Question: I am unable to close the gap between table elements in bootstrap. It is giving me a strange 60% gap that I can't seem to fix. I believe that has to do with the grid system I am trying to implement. I've tried inline styling but can't seem to get it to close the gap. Can anyone suggest a quick fix?
Cheers

'''
<div class="container">
<table class="table table-striped">
<tbody>
<tr>
<td colspan="1" >
<form class="well form-horizontal">
<fieldset>
<div class="form-group">
<label class="col-md-4 control-label" style="width: 100%;">Which ArtSound Partner are you?</label>
<div class="col-md-6 inputGroupContainer">
<div class="input-group">
<span class="input-group-addon"><i class="glyphicon glyphicon-list"></i></span>
<select class="selectpicker form-control">
<option>ANU School of Music</option>
<option>Arts Society of Canberra</option>
<option>Australian Festival of Chamber Music</option>
<option>ANU School of Music</option>
<option>ANU School of Music</option>
<option>ANU School of Music</option>
<option>ANU School of Music</option>
</select>
</div>
</div>
</div>
</div>
<div class="form-group">
<label class="col-md-4 control-label">Not an ArtSound partner?</label>
<div class="col-md-6 inputGroupContainer">
<div class="input-group"><span class="input-group-addon"><i class="glyphicon glyphicon-home"></i></span><input id="eventname" name="eventname" placeholder="Event name
" class="form-control" required="true" value="" type="text">
</div>
<input type="checkbox" name="check" checked> <span class="label-text">Optional: Please send me information about becoming an arts partner</span>
</div>
</div>
<div class="form-group">
<label class="col-md-4 control-label">Name of your event</label>
<div class="col-md-6 inputGroupContainer">
<div class="input-group"><span class="input-group-addon"><i class="glyphicon glyphicon-home"></i></span><input id="eventname1" name="eventname1" placeholder="Address Line 2" class="form-control" required="true" value="" type="text"></div>
</div>
</div>
<div class="form-group">
<label class="col-md-4 control-label">Please describe your event</label>
<div class="col-md-6 inputGroupContainer">
<div class="input-group"><span class="input-group-addon"><i class="glyphicon glyphicon-home"></i></span><textarea id="city" name="city" placeholder="Please describe your event" class="form-control" required="true" value="" type="text" rows="5" onkeyup="countChar(this)"></textarea></div>
<span style="font-size: 12px;">Characters left: <span id="charNum">250</span></span>
</div>
</div>
<div class="form-group">
<label class="col-md-4 control-label">Pick a date or type one in</label>
<div class="col-md-6 inputGroupContainer">
<div class="input-group"><span class="input-group-addon"><i class="glyphicon glyphicon-home"></i></span>
<input id="postcode" name="daterange" placeholder="Pick a date" class="form-control" required="true" value="" type="text">
<script>
$(function() {
$('input[name="daterange"]').daterangepicker({
opens: 'left'
}, function(start, end, label) {
-console.log("A new date selection was made: " + start.format('YYYY-MM-DD') + ' to ' + end.format('YYYY-MM-DD'));
});
});
</script>
</div>
</div>
</div>
<div class="form-group">
<label class="col-md-4 control-label">Pick a time</label>
<div class="col-md-6 inputGroupContainer">
<div class="input-group"><span class="input-group-addon"><i class="glyphicon glyphicon-home"></i></span><input id="postcode" name="postcode" placeholder="00:00" class="form-control" required="true" value="" type="text"></div>
</div>
</div>
</fieldset>
</form>
</td>
<td colspan="1">
<form class="well form-horizontal">
<fieldset>
<div class="form-group">
<label class="col-md-12 control-label">Please enter your event's address</label>
<div class="col-md-12 inputGroupContainer">
<div class="input-group"><span class="input-group-addon"><i class="glyphicon glyphicon-home"></i></span><textarea id="city" name="city" placeholder="Please describe your event" class="form-control" required="true" value="" type="text" rows="5" onkeyup="countChar(this)"></textarea></div>
<span style="font-size: 12px;">Characters left: <span id="charNum">250</span></span>
</div>
</div>
<div class="form-group">
<label class="col-md-4 control-label">Web address</label>
<div class="col-md-6 inputGroupContainer">
<div class="input-group"><span class="input-group-addon"><i class="glyphicon glyphicon-user"></i></span><input id="fullName" name="fullName" placeholder="http://" class="form-control" required="true" value="" type="text"></div>
</div>
</div>
<div class="form-group">
<label class="col-md-4 control-label">Email</label>
<div class="col-md-6 inputGroupContainer">
<div class="input-group"><span class="input-group-addon" style="max-width: 100%;"><i class="glyphicon glyphicon-home"></i></span><input id="addressLine1" name="addressLine1" placeholder="johnsmith@gmail.com" class="form-control" required="true" value="" type="text"></div>
</div>
</div>
</div>
</fieldset>
</form>
</td>
</tr>
</tbody>
</table>
</div>
'''
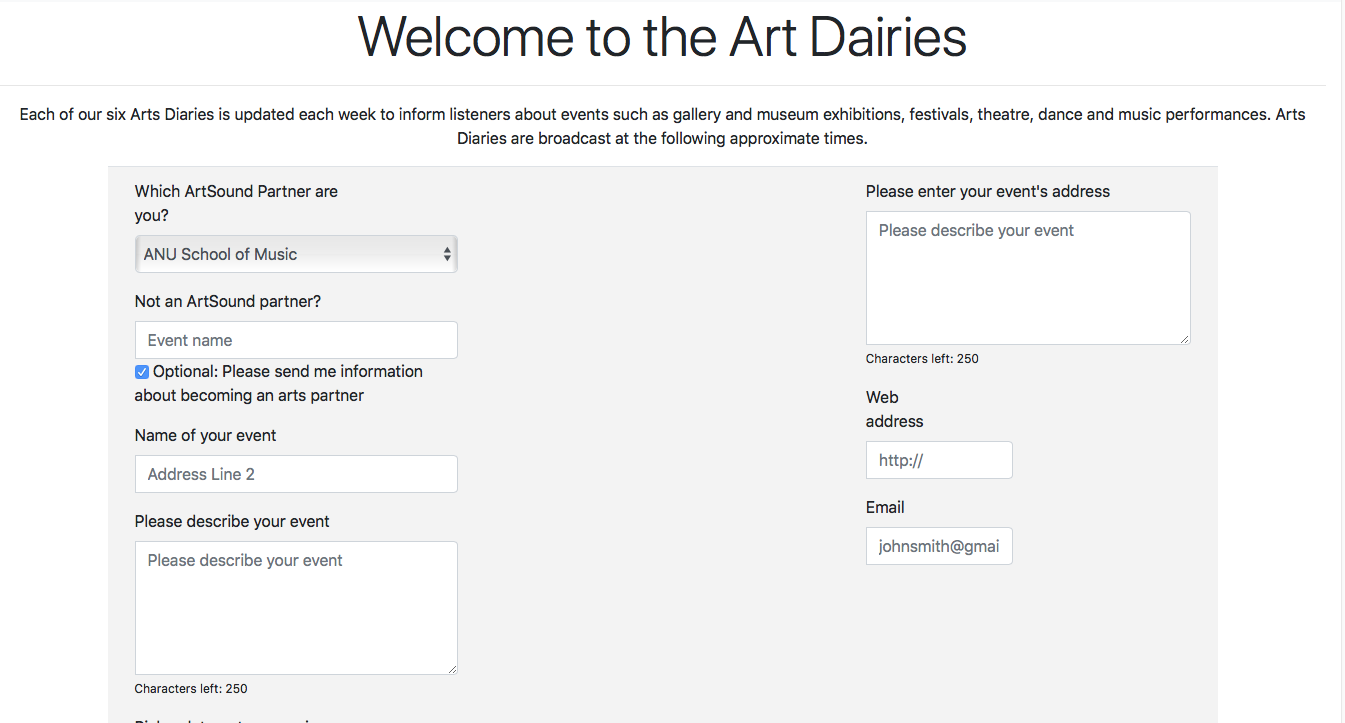
Answer: I'm not sure about your problem but seeing in your code you can try either:
1. use row class as a parent of every col-*-* element such us the form-group class in your case.
2. you might also add no-gutters to the row class as well to remove the padding of each col-*-* class
3. add table-sm to minimize the padding of rows in your table.